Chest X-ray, PA view. Patient: 49 years old, sex F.
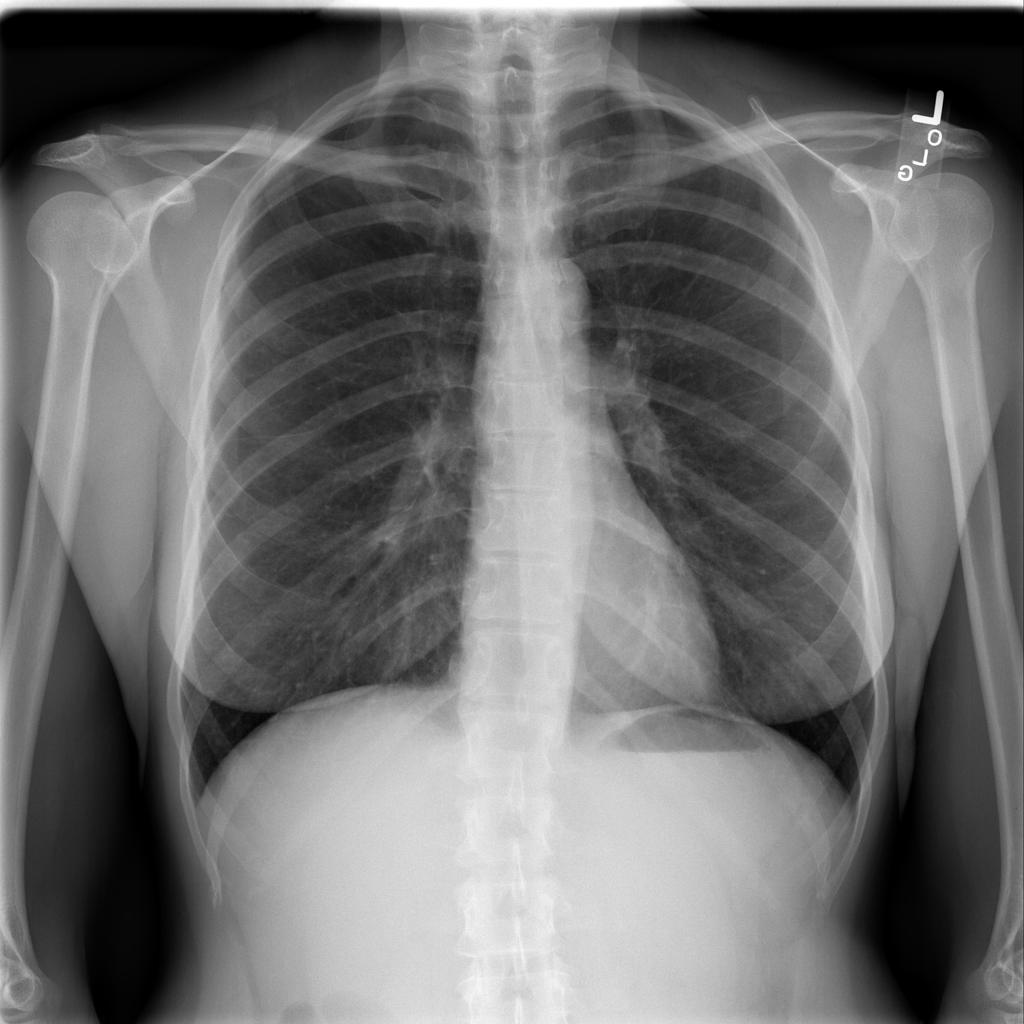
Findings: No Finding